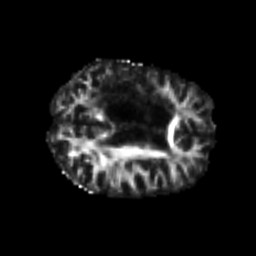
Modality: FA
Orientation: axial
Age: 31
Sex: female
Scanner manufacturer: siemens
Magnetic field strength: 3 T
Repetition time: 4.999 s
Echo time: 0.07946 s